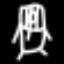
Label: chair